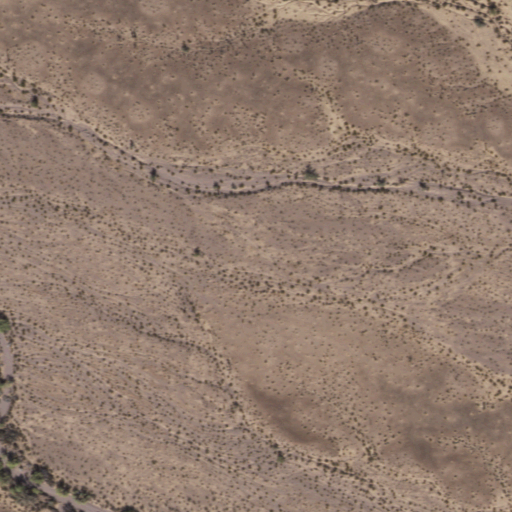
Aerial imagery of plain(s) in Arizona named Palomas Plain containing only shrub